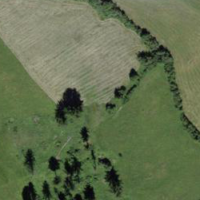
EUNIS habitat code: 52
Species observed at this site:
Betula pendula